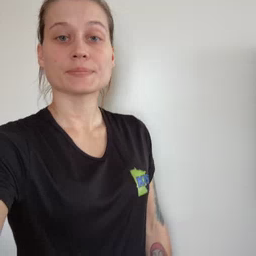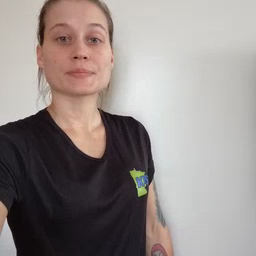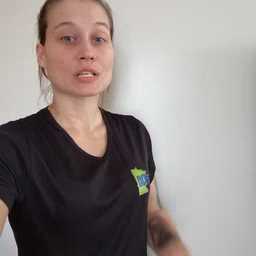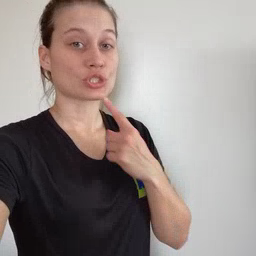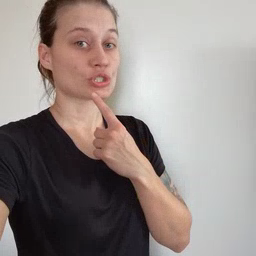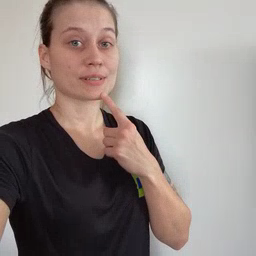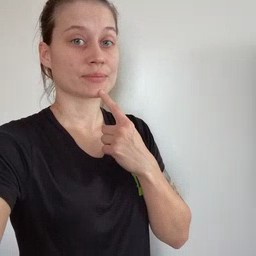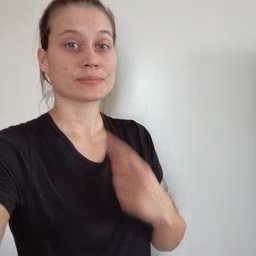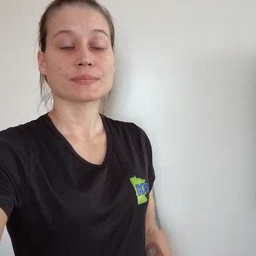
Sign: chin